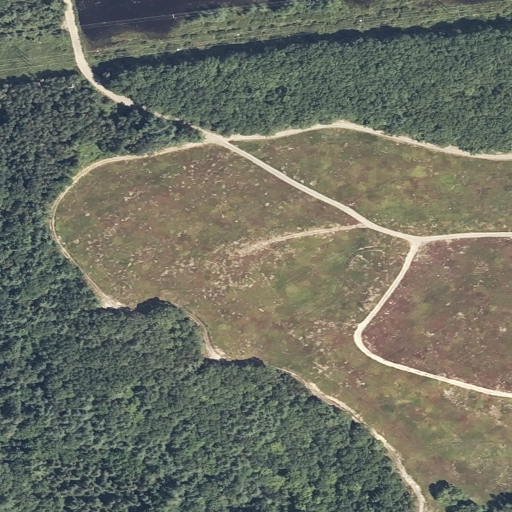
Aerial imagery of mountain in Maine named Poplar Hill containing cultivated crops, mixed forest, deciduous forest, woody wetlands, and open water